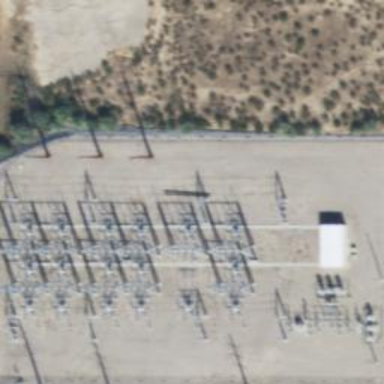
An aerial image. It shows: Switch for power supply.